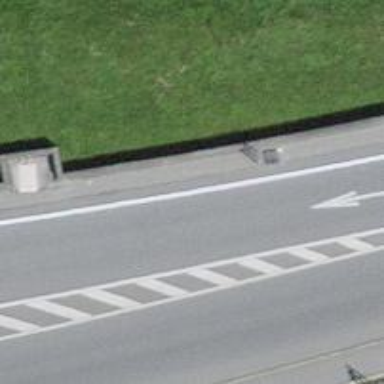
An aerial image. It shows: Secondary road with asphalt surface and sidewalk on the left side.